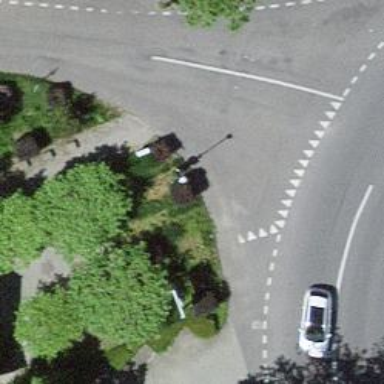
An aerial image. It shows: Bus stop with platform for public transport.